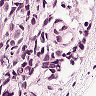
Metastatic tissue present: yes